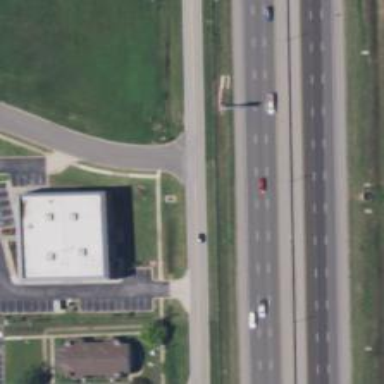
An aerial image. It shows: Tertiary road with sidewalk on the left.